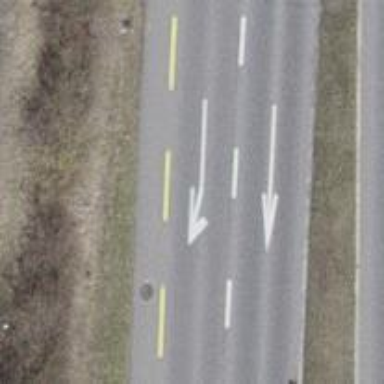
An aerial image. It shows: Primary road with asphalt surface.